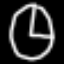
Label: clock